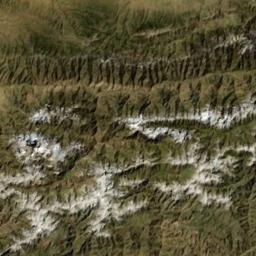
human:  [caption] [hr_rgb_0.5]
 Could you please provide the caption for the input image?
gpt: The ground on the snowberg is uneven .

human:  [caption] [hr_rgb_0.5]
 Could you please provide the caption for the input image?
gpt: The snow berg is consist of green plants,Bare land and white snow .

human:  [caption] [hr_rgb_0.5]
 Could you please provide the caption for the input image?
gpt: The snowberg is partly covered with snow and ice and the color of the mountain is brown .

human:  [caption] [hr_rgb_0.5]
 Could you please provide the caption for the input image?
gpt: The white snow on the snow-capped mountains is veined .

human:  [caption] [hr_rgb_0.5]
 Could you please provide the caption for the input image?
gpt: There some snow on the snowberg .